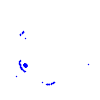
Particle: electron